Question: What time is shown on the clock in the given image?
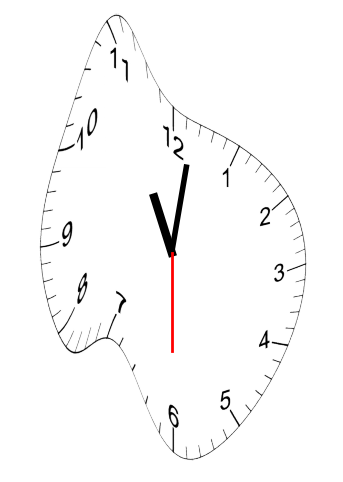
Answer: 11:01:30